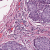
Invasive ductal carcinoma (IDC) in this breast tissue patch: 0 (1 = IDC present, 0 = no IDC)